Aerial crown-view tile of a tropical tree (Barro Colorado Island, Panama), acquired 20240716:
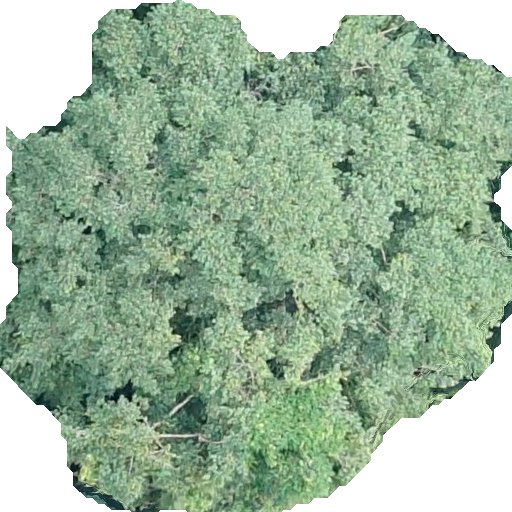
Species: Chrysophyllum cainito
GBIF accepted scientific name: Chrysophyllum cainito
Crown area: 327.467 m²